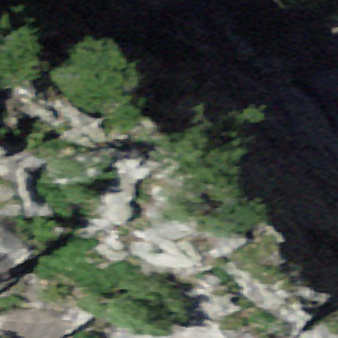
Label: bouldering_area